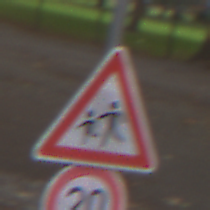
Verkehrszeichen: KinderRechts
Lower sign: Geschwindigkeit20
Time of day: MorningAfternoon
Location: Outdoor (Urban)
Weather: Overcast
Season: NotSpecified
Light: Natural